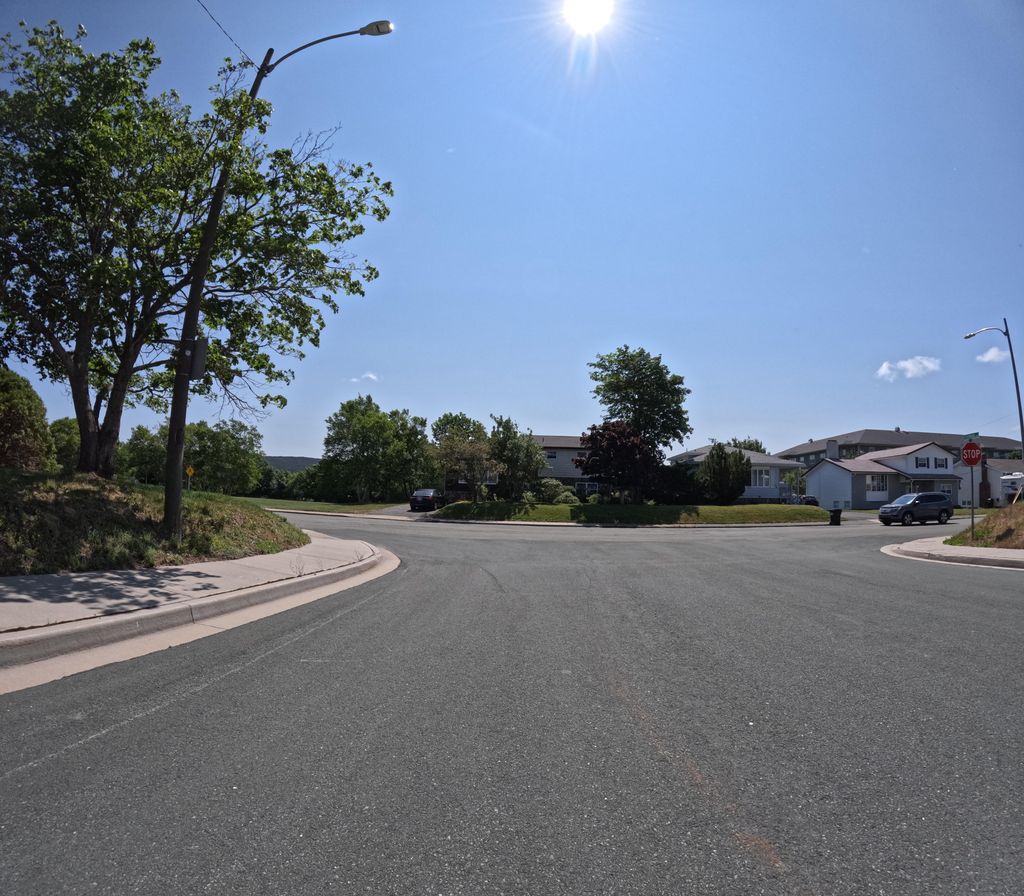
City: st_johns